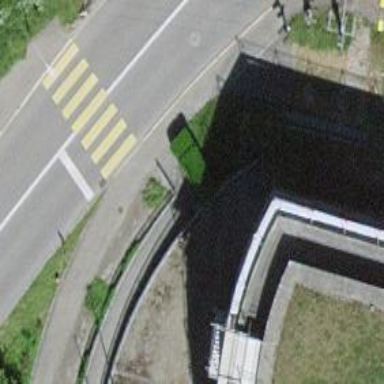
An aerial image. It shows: Set of steps on the road.